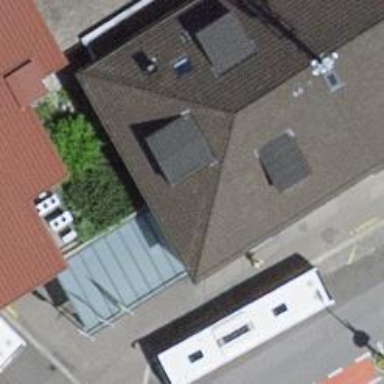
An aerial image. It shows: Convenience shop.